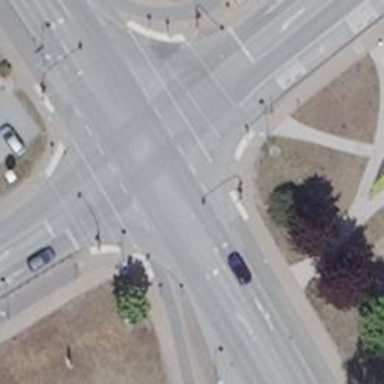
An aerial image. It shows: Road with traffic signals.